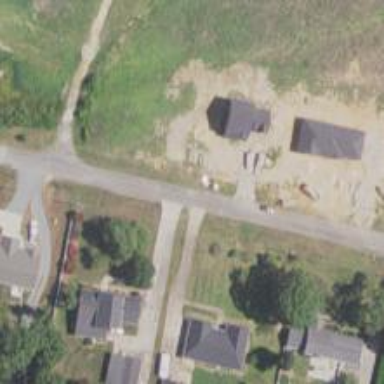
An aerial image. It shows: Driveway.